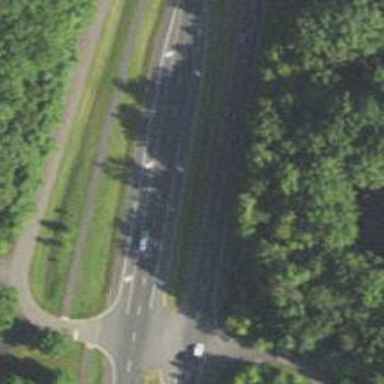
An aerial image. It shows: Expressway with asphalt surface categorized as trunk highway.